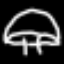
Label: mushroom